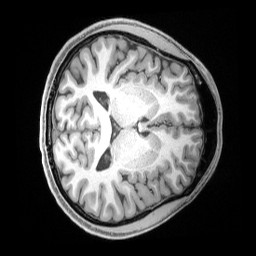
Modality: T1w
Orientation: axial
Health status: healthy
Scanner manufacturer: siemens
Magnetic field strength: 3 T
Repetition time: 2.4 s
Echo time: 0.00222 s